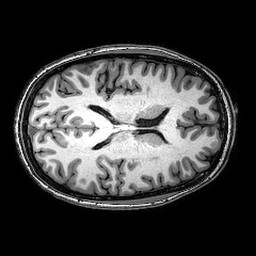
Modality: T1w
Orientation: axial
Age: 26
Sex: female
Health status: healthy
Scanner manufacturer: philips
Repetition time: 0.008192 s
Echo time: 0.00375 s